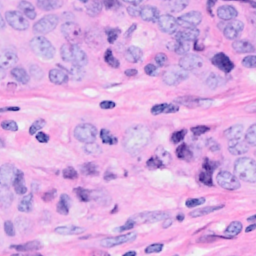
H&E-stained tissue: Breast